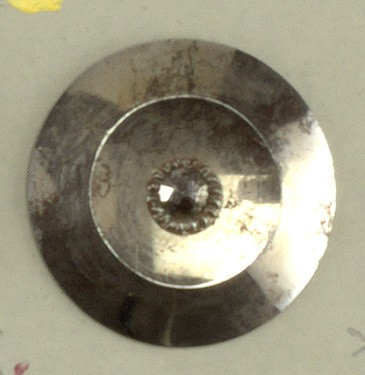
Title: Button
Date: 1801–50
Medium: Cut Steel
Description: A & B) decorated with engraving and punch work; C) is dish-shaped with facetted bass in center; D) has beveled rim and shallow central depression; E) has scalloped edge with two rings of pierced decoration.

On card 65